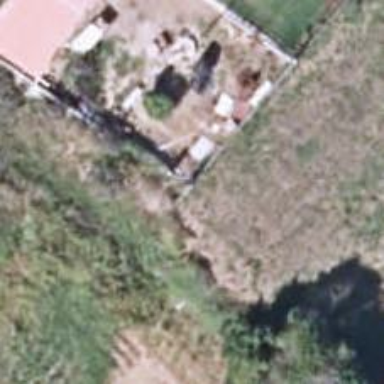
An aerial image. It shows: Fence is in the image.